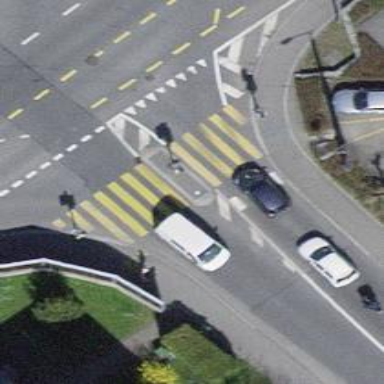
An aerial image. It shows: Traffic signals at road crossing.